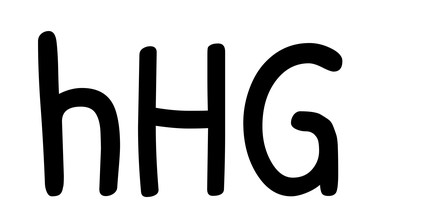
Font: PatrickHand-Regular